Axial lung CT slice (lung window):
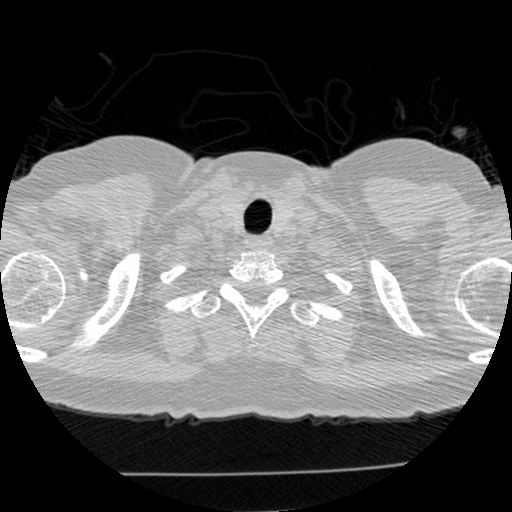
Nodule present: no